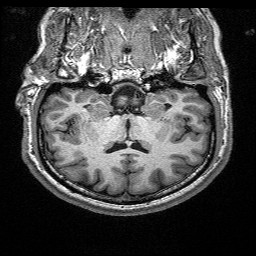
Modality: T1w
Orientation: sagittal
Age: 25
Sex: male
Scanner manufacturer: siemens
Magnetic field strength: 3 T
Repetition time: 2.4 s
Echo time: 0.03 s